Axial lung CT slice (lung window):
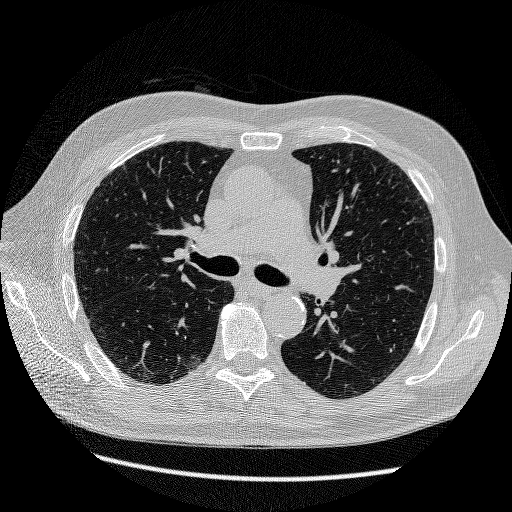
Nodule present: no